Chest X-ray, PA view. Patient: 59 years old, sex M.
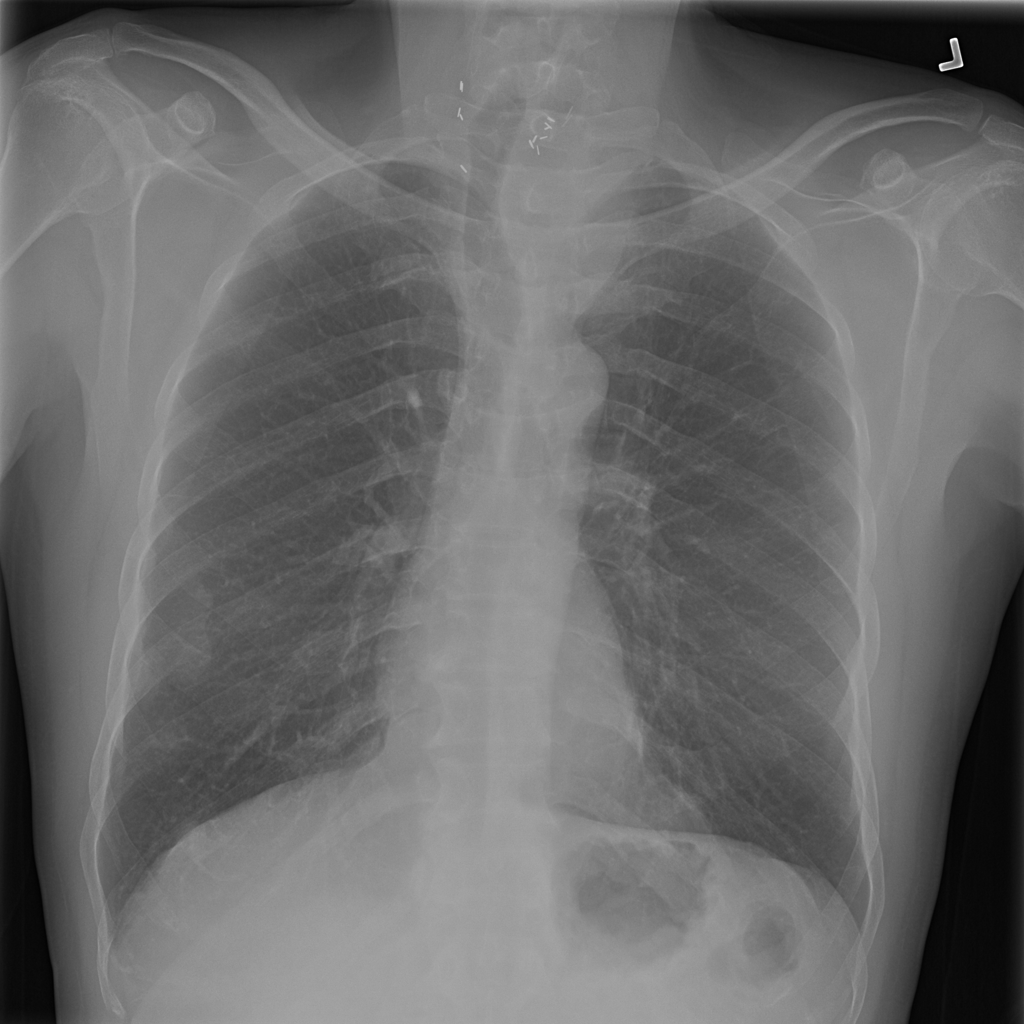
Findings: No Finding